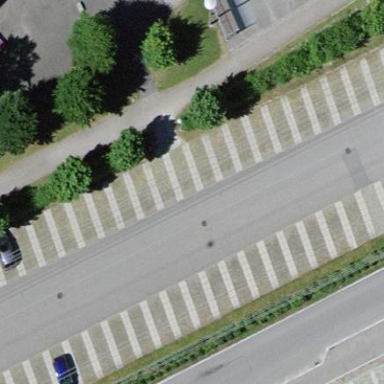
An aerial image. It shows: Parking area with surface.